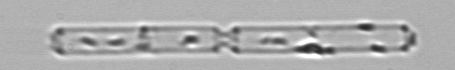
Label: Cerataulina_pelagica